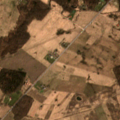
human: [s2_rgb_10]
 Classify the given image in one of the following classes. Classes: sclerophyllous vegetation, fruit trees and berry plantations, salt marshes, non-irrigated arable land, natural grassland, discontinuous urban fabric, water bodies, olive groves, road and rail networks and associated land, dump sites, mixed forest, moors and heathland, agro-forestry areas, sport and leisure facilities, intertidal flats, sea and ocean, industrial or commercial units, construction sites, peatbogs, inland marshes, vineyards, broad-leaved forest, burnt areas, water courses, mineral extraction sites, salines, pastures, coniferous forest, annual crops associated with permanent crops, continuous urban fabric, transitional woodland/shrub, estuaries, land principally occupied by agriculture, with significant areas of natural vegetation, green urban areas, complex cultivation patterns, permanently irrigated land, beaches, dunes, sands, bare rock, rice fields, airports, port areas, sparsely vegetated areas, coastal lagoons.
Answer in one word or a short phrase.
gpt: non-irrigated arable land, complex cultivation patterns, coniferous forest, mixed forest